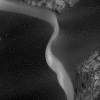
Atmospheric dust classification: not_dusty